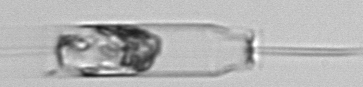
Label: Ditylum_brightwellii